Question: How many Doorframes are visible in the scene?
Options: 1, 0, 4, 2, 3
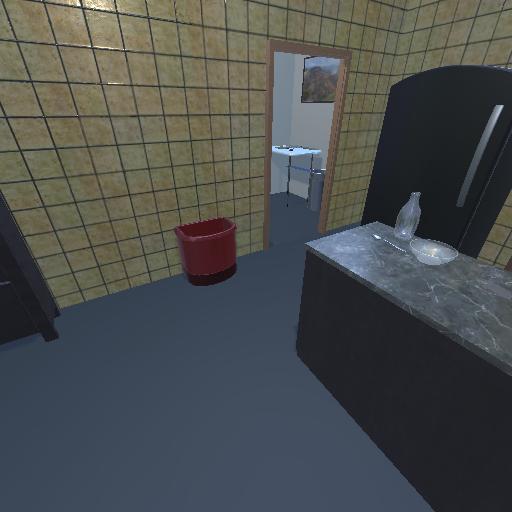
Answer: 1